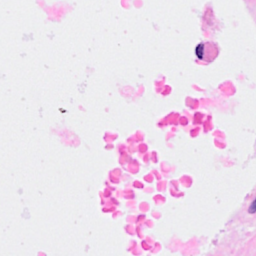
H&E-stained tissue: Breast